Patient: sex F, age 39
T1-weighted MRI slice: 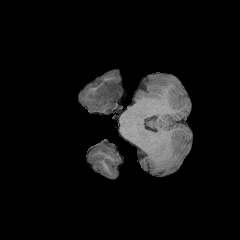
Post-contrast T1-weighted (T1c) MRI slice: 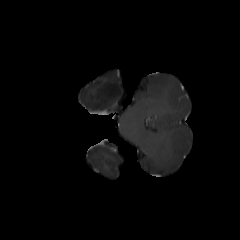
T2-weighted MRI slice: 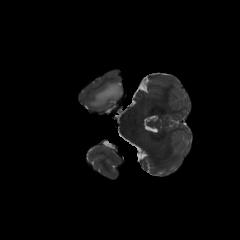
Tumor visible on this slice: yes
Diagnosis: Astrocytoma, IDH-mutant
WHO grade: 4